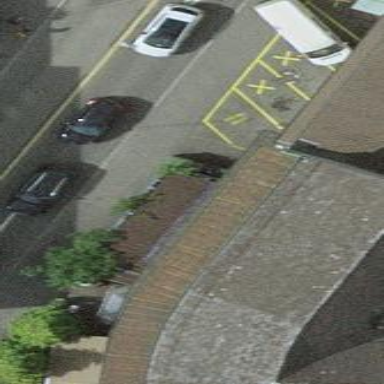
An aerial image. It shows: Outdoor seating area for leisure.